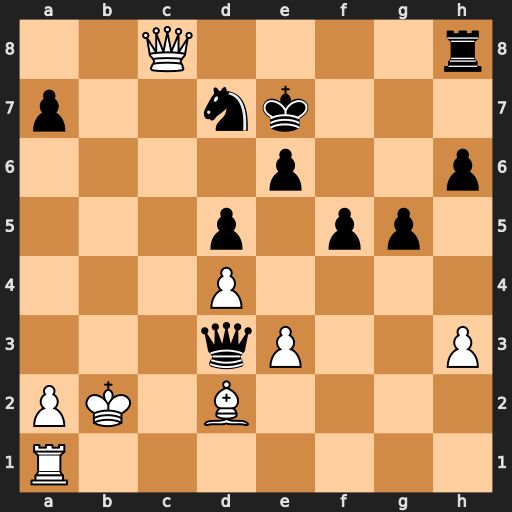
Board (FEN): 2Q4r/p2nk3/4p2p/3p1pp1/3P4/3qP2P/PK1B4/R7
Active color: w
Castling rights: -
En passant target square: -
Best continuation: Bb4+ Kf7 Qxd7+ Kg6 Qxe6+